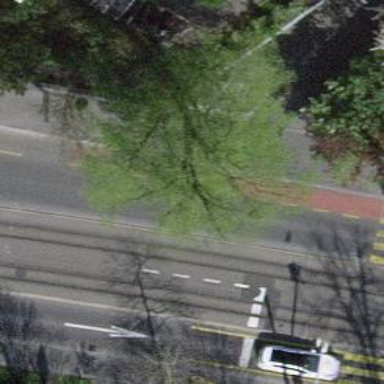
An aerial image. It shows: Unmarked road crossing.